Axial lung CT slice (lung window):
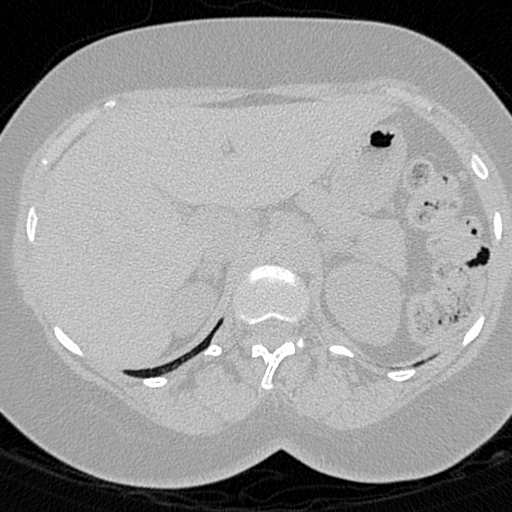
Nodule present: no